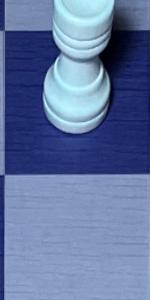
Label: Empty